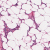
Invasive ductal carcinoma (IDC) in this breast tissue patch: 1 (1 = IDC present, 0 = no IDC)